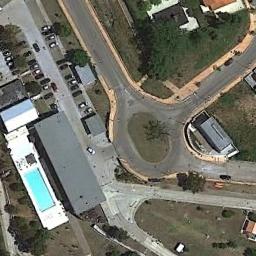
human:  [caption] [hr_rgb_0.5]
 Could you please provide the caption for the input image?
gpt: The roundabout is on the bare land next to buildings and trees .

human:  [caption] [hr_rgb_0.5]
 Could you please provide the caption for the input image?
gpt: The roundabout with four exits and entrances is next to the residential area .

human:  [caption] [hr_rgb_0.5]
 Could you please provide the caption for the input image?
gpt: There are several vehicles on the road at the roundabout  There are some buildings with swimming pools and some trees and a large lawn around the roundabout  Many cars are parked in the open space beside the roundabout .

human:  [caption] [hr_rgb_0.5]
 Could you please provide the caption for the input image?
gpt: There are several buildings beside the roundabout .

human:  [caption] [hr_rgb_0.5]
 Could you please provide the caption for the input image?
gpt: There are some buildings and lawns beside the roundabout .